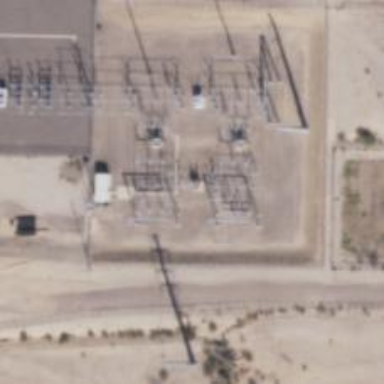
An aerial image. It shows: Switch used for power control.